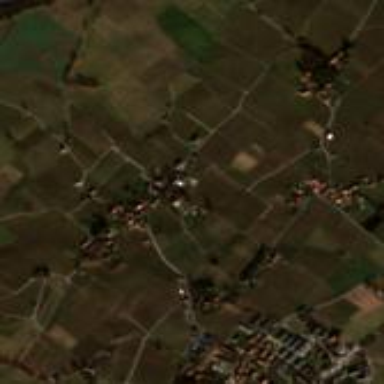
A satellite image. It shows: Vineyard where grapes are grown.